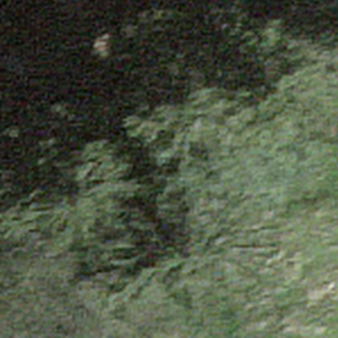
Label: other